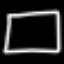
Label: square